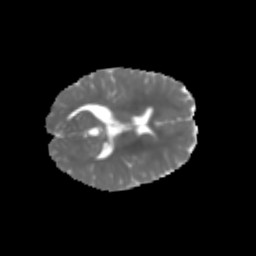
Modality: MD
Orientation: axial
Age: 6
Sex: female
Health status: healthy